Question:
My styles for border radius and background gradients are not appearing in IE8. The size of the overall container is also different in IE8.
I have tried CSS PIE and that also failed to work.
Looking forward to receive any help on this issue. Please help me out.
Thank you all in advance for your hints.
'''
.Quor_Widget_buttondescription0 //Add To Order Button
{
position:relative;
width:90%;
font-size: 24px;
height:47px;
overflow:hidden;
margin:8px 8px 5px;
border:1px solid #000000;
text-align: center;
-moz-border-radius:10px;
-webkit-border-radius:10px;
border-radius:10px;
-moz-box-shadow:0 0 3px rgba(0,0,0,0.5);
-webkit-box-shadow:0 0 3px rgba(0,0,0,0.5);
box-shadow:0 0 3px rgba(0,0,0,0.5);
color:#000000;
font:bold, Helvetica, Arial, sans-serif;
cursor:pointer;
background-image:url(data:image/svg+xml;base64,PHN2ZyB4bWxucz0iaHR0cDovL3d3dy53My5vcmcvMjAwMC9zdmciIHdpZHRoPSIxMDAlIiBoZWlnaHQ9IjEwMCUiIHZpZXdCb3g9IjAgMCAxIDEiIHByZXNlcnZlQXNwZWN0UmF0aW89Im5vbmUiPgo8bGluZWFyR3JhZGllbnQgaWQ9Imc0NjEiIGdyYWRpZW50VW5pdHM9InVzZXJTcGFjZU9uVXNlIiB4MT0iMCUiIHkxPSIwJSIgeDI9IjAlIiB5Mj0iMTAwJSI+CjxzdG9wIHN0b3AtY29sb3I9IiM2N0JBNjciIG9mZnNldD0iIi8+PHN0b3Agc3RvcC1jb2xvcj0iIzBGQTkwRiIgb2Zmc2V0PSIiLz4KPC9saW5lYXJHcmFkaWVudD4KPHJlY3QgeD0iMCIgeT0iMCIgd2lkdGg9IjEiIGhlaWdodD0iMSIgZmlsbD0idXJsKCNnNDYxKSIgLz4KPC9zdmc+);
background: -moz-linear-gradient(#0FA90F, #67BA67);
behavior: url(PIE.htc);
display: inline-block;
}
'''
// Choices button -- Under size tag
'''
.segmented-button-count3 {
background: transparent;
padding: 1px;
}
.segmented-button-count3 input[type="radio"] {
width: 0px;
height: 0px;
display: none;
}
.segmented-button-count3 label {
width:33.3%;
height:20px;
padding-top: 4px;
padding-bottom: 1px;
overflow: hidden;
white-space: nowrap;
display: block;
text-overflow: ellipsis;
display: -moz-inline-box;
-moz-box-orient: vertical;
display: inline-block;
vertical-align: middle;
vertical-align: auto;
-moz-border-radius: 10px;
-webkit-border-radius: 10px;
-o-border-radius: 10px;
-ms-border-radius: 10px;
-khtml-border-radius: 10px;
border-radius: 10px;
text-shadow: white;
background-image:url(data:image/svg+xml;base64,PHN2ZyB4bWxucz0iaHR0cDovL3d3dy53My5vcmcvMjAwMC9zdmciIHdpZHRoPSIxMDAlIiBoZWlnaHQ9IjEwMCUiIHZpZXdCb3g9IjAgMCAxIDEiIHByZXNlcnZlQXNwZWN0UmF0aW89Im5vbmUiPgo8bGluZWFyR3JhZGllbnQgaWQ9ImczNjEiIGdyYWRpZW50VW5pdHM9InVzZXJTcGFjZU9uVXNlIiB4MT0iMCUiIHkxPSIwJSIgeDI9IjEwMCUiIHkyPSIxMDAlIj4KPHN0b3Agc3RvcC1jb2xvcj0iI0ZCRkJGQiIgb2Zmc2V0PSIwIi8+PHN0b3Agc3RvcC1jb2xvcj0iI0M5QzlDOSIgb2Zmc2V0PSIxIi8+CjwvbGluZWFyR3JhZGllbnQ+CjxyZWN0IHg9IjAiIHk9IjAiIHdpZHRoPSIxIiBoZWlnaHQ9IjEiIGZpbGw9InVybCgjZzM2MSkiIC8+Cjwvc3ZnPg==);
background-repeat: no-repeat;
background-size:100%;
-webkit-box-shadow: inset 0 -4px 7px rgba(0,0,0,0.15), 0 1px 0 rgba(255,255,255, 0.3), inset 0 1px 0 rgba(255,255,255, 0.3);
-moz-box-shadow: inset 0 -8px 10px rgba(0,0,0,0.15), 0 1px 0 rgba(255,255,255, 0.3), inset 0 1px 0 rgba(255,255,255, 0.3);
box-shadow: inset 0 -8px 10px rgba(0,0,0,0.15), 0 1px 0 rgba(255,255,255, 0.3), inset 0 1px 0 rgba(255,255,255, 0.3);
background: -moz-linear-gradient(#fbfbfb, #c9c9c9);
border: 1px solid #b2b2b2;
color: 000000;
font-size: 13px;
cursor: pointer;
font-family: Helvetica;
-moz-border-radius: 0px;
-webkit-border-radius: 0px;
-o-border-radius: 0px;
-ms-border-radius: 0px;
-khtml-border-radius: 0px;
border-radius: 0px;
margin-right: -5px;
}
.segmented-button-count3 label {
*display: inline;
}
.segmented-button-count3 label:hover {
-moz-box-shadow: 0 0 5px 1px rgba(0, 0, 0, 0.1);
-webkit-box-shadow: 0 0 5px 1px rgba(0, 0, 0, 0.1);
-o-box-shadow: 0 0 5px 1px rgba(0, 0, 0, 0.1);
box-shadow: 0 0 5px 1px rgba(0, 0, 0, 0.1);
color: #333333;
}
.segmented-button-count3 label:active, .segmented-button-count3 label.active {
background-image:url(data:image/svg+xml;base64,PHN2ZyB4bWxucz0iaHR0cDovL3d3dy53My5vcmcvMjAwMC9zdmciIHdpZHRoPSIxMDAlIiBoZWlnaHQ9IjEwMCUiIHZpZXdCb3g9IjAgMCAxIDEiIHByZXNlcnZlQXNwZWN0UmF0aW89Im5vbmUiPgo8bGluZWFyR3JhZGllbnQgaWQ9ImcyMDYiIGdyYWRpZW50VW5pdHM9InVzZXJTcGFjZU9uVXNlIiB4MT0iMCUiIHkxPSIwJSIgeDI9IjAlIiB5Mj0iMTAwJSI+CjxzdG9wIHN0b3AtY29sb3I9IiMyRDYyQkUiIG9mZnNldD0iMCIvPjxzdG9wIHN0b3AtY29sb3I9IiM2Q0E1RjUiIG9mZnNldD0iMSIvPgo8L2xpbmVhckdyYWRpZW50Pgo8cmVjdCB4PSIwIiB5PSIwIiB3aWR0aD0iMSIgaGVpZ2h0PSIxIiBmaWxsPSJ1cmwoI2cyMDYpIiAvPgo8L3N2Zz4=);
background-repeat: no-repeat;
background-size:100%;
background: -moz-linear-gradient(#2d62be, #6ca5f5);
}
.segmented-button-count3 label.first {
-moz-border-radius-topleft: 10px;
-webkit-border-top-left-radius: 10px;
-o-border-top-left-radius: 10px;
-ms-border-top-left-radius: 10px;
-khtml-border-top-left-radius: 10px;
border-top-left-radius: 10px;
-moz-border-radius-bottomleft: 10px;
-webkit-border-bottom-left-radius: 10px;
-o-border-bottom-left-radius: 10px;
-ms-border-bottom-left-radius: 10px;
-khtml-border-bottom-left-radius: 10px;
border-bottom-left-radius: 10px;
}
.segmented-button-count3 label.last {
-moz-border-radius-topright: 10px;
-webkit-border-top-right-radius: 10px;
-o-border-top-right-radius: 10px;
-ms-border-top-right-radius: 10px;
-khtml-border-top-right-radius: 10px;
border-top-right-radius: 10px;
-moz-border-radius-bottomright: 10px;
-webkit-border-bottom-right-radius: 10px;
-o-border-bottom-right-radius: 10px;
-ms-border-bottom-right-radius: 10px;
-khtml-border-bottom-right-radius: 10px;
border-bottom-right-radius: 10px;
}
.segmented-button-count3 input:checked + label, .segmented-button-count3 label.selected {
background-image:url(data:image/svg+xml;base64,PHN2ZyB4bWxucz0iaHR0cDovL3d3dy53My5vcmcvMjAwMC9zdmciIHdpZHRoPSIxMDAlIiBoZWlnaHQ9IjEwMCUiIHZpZXdCb3g9IjAgMCAxIDEiIHByZXNlcnZlQXNwZWN0UmF0aW89Im5vbmUiPgo8bGluZWFyR3JhZGllbnQgaWQ9ImcyMDYiIGdyYWRpZW50VW5pdHM9InVzZXJTcGFjZU9uVXNlIiB4MT0iMCUiIHkxPSIwJSIgeDI9IjAlIiB5Mj0iMTAwJSI+CjxzdG9wIHN0b3AtY29sb3I9IiMyRDYyQkUiIG9mZnNldD0iMCIvPjxzdG9wIHN0b3AtY29sb3I9IiM2Q0E1RjUiIG9mZnNldD0iMSIvPgo8L2xpbmVhckdyYWRpZW50Pgo8cmVjdCB4PSIwIiB5PSIwIiB3aWR0aD0iMSIgaGVpZ2h0PSIxIiBmaWxsPSJ1cmwoI2cyMDYpIiAvPgo8L3N2Zz4=);
background-repeat: no-repeat;
background-size:100%;
background: -moz-linear-gradient(#2d62be, #6ca5f5);
}
'''
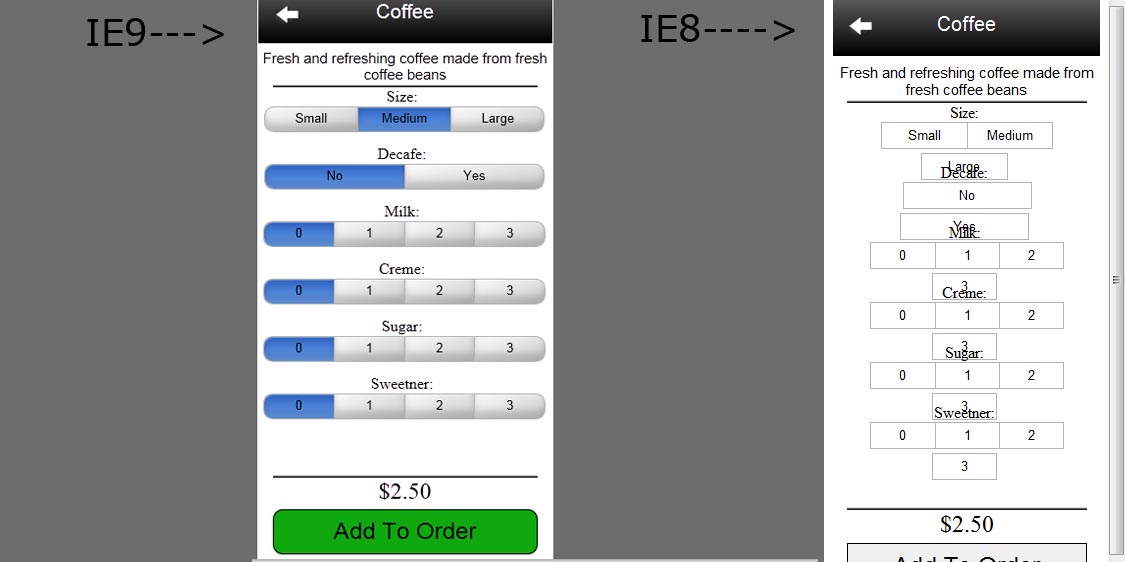
Answer: Internet Explorer 8 does not have native support for SVG. It has little or no support for CSS3 properties such as 'border-radius'.
The best solution is probably to make a separate stylesheet for IE8 with custom styles (e.g. JPG backgrounds instead of SVG) and show that only with IE8.
You should also have a look at <URL>.
Or, force the user to use a real web browser ;-)